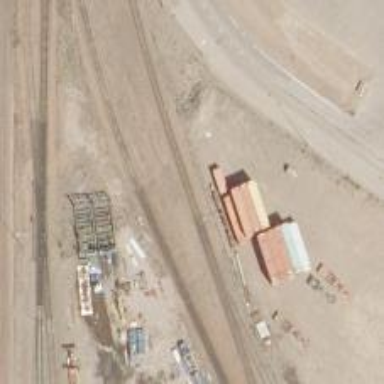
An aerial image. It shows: Railway spur service.